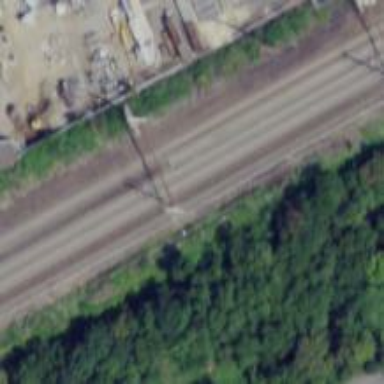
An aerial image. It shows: Rail line with electrified contact lines on embankment.